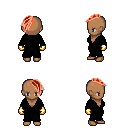
a pixel art fantasy rpg character, female body template, human, dark skin, gray robe, gold greaves, red long mohawk hairstyle, gold gloves, four views (front, back, left, right), 2x2 character sprite sheet, small pixel art, hard edges, no anti-aliasing